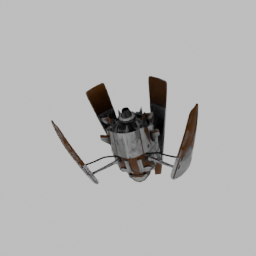
Label: mechanical